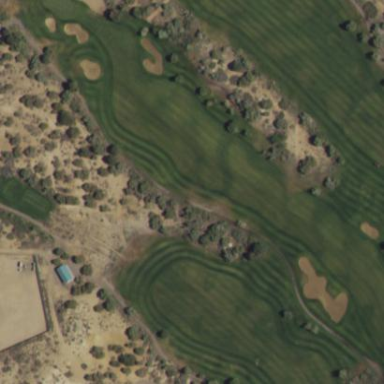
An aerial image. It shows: Rough grassy area used for golf.